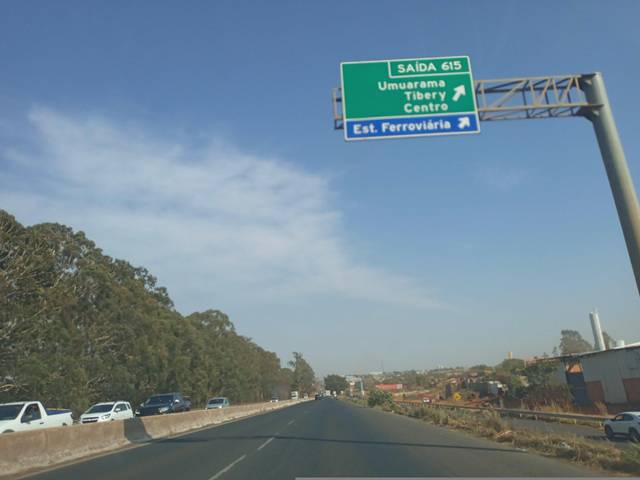
Region: Brazil
Coordinates: -18.907, -48.228